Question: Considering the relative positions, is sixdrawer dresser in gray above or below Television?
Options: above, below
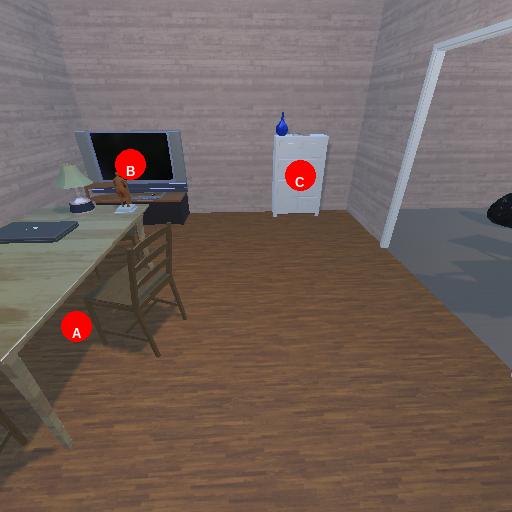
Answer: above